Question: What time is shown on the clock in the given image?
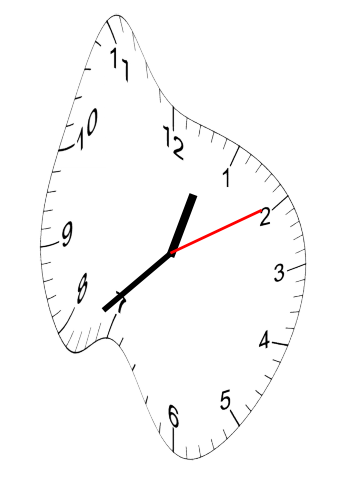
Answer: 12:38:10